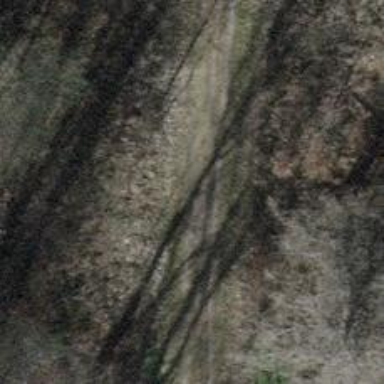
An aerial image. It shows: Track with fine gravel surface. The track type is grade 2.